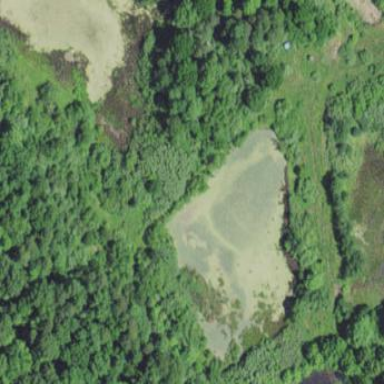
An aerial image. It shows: Pond with natural water.